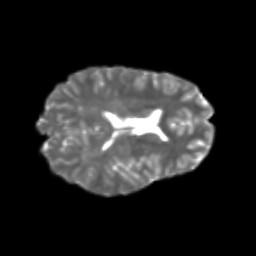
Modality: T2w
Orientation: axial
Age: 22
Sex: female
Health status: healthy
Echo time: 0.074 s